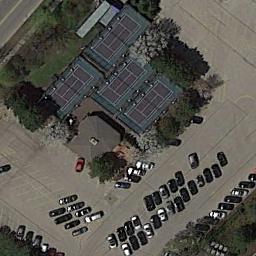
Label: tennis_court